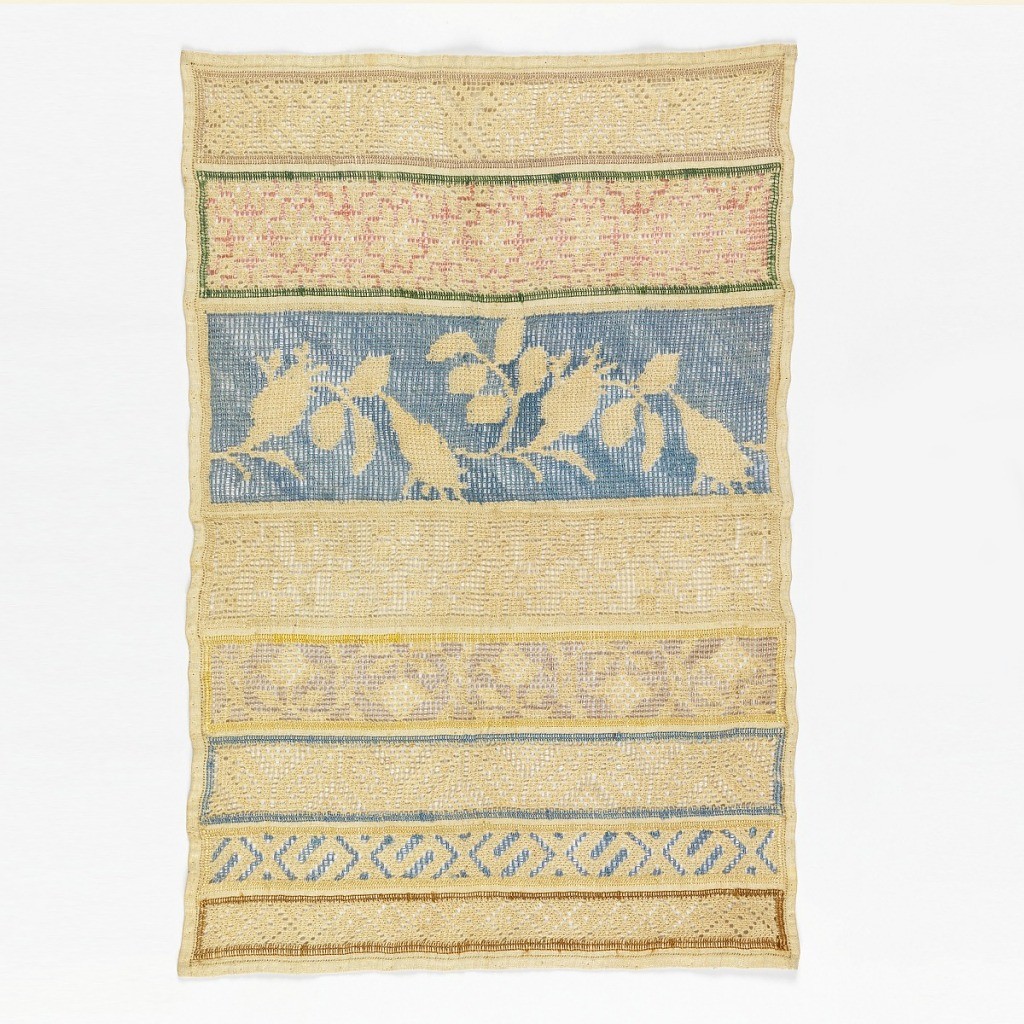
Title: Sampler
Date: early 19th century
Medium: linen and silk embroidery, linen foundation Technique: overcast bars, loops and darning stitches on plain weave
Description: Eight cross borders in floral and geometric designs.